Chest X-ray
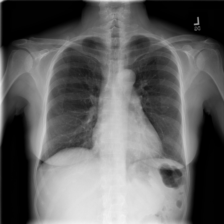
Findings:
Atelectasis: negative
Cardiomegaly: negative
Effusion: negative
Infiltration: negative
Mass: negative
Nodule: negative
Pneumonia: negative
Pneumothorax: negative
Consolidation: negative
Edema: negative
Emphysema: negative
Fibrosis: negative
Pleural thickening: negative
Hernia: negative